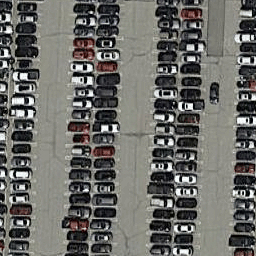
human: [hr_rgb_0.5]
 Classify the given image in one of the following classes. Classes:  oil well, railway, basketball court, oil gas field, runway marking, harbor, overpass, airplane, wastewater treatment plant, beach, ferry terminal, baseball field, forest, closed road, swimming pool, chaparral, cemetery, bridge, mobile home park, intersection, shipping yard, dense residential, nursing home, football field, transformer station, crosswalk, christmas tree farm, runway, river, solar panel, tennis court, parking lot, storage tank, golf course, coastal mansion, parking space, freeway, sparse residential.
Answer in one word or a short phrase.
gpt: parking lot